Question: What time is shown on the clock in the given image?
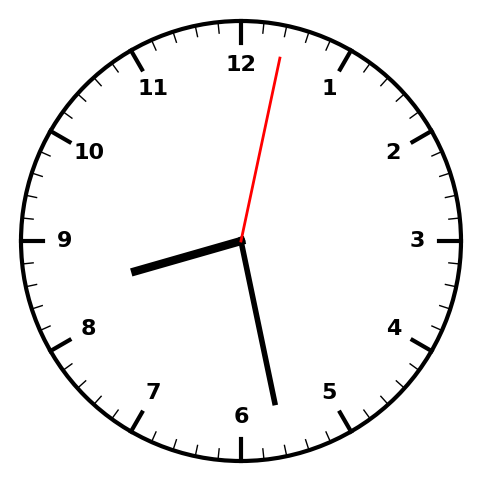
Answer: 08:28:02